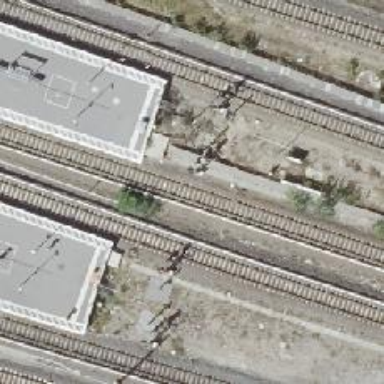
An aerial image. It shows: Railway signal.